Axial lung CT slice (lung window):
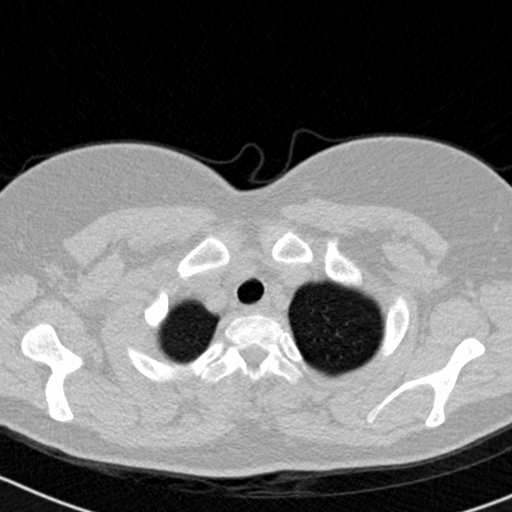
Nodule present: no